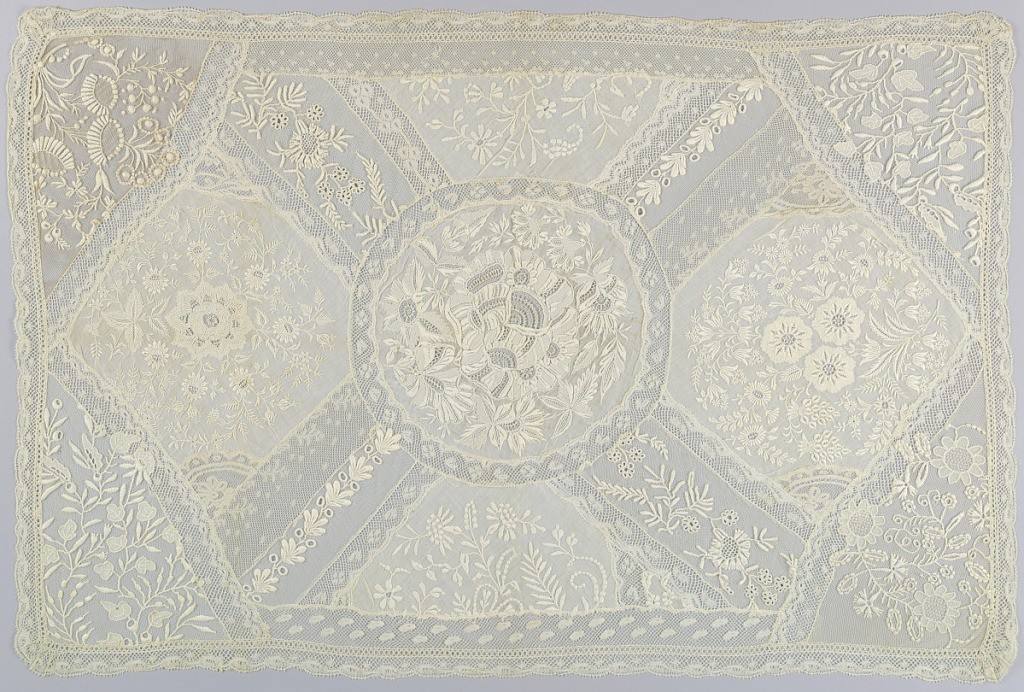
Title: Table scarf
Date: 19th century
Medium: cotton Technique: embroidered
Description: Rectangular table scarf with round center piece and two five-sided pieces embroidered finely in white cotton floral design. Corners and filler pieces in embroidered net; lace edging.